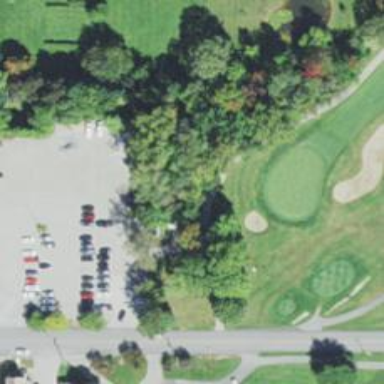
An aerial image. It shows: Service road used as golf cart path.